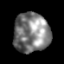
Tissue: lung
Cell type: Others
Senescence score: 0.2186
Nuclear area (px): 1386
Mean DAPI intensity: 127.236